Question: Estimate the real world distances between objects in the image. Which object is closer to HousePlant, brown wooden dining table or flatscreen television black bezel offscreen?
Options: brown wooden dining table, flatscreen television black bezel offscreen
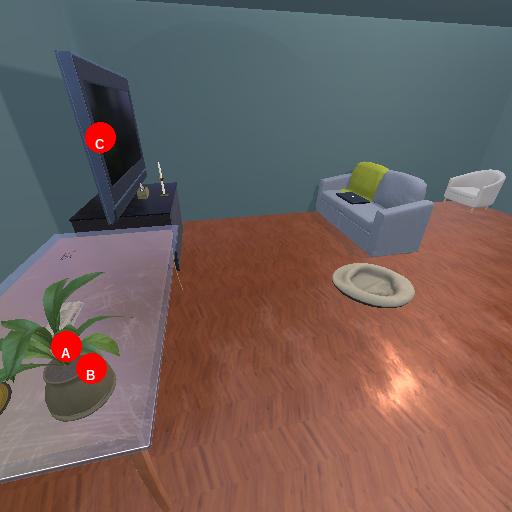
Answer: brown wooden dining table